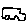
Label: car